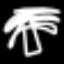
Label: palm tree